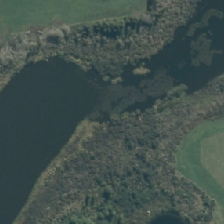
Land cover: lake_pond